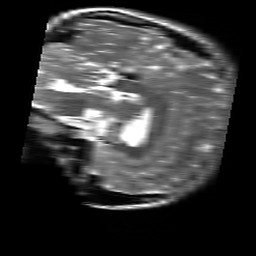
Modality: T2w
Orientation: sagittal
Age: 19
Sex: female
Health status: healthy
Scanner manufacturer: siemens
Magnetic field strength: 3 T
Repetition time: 4.01 s
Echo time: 0.116 s